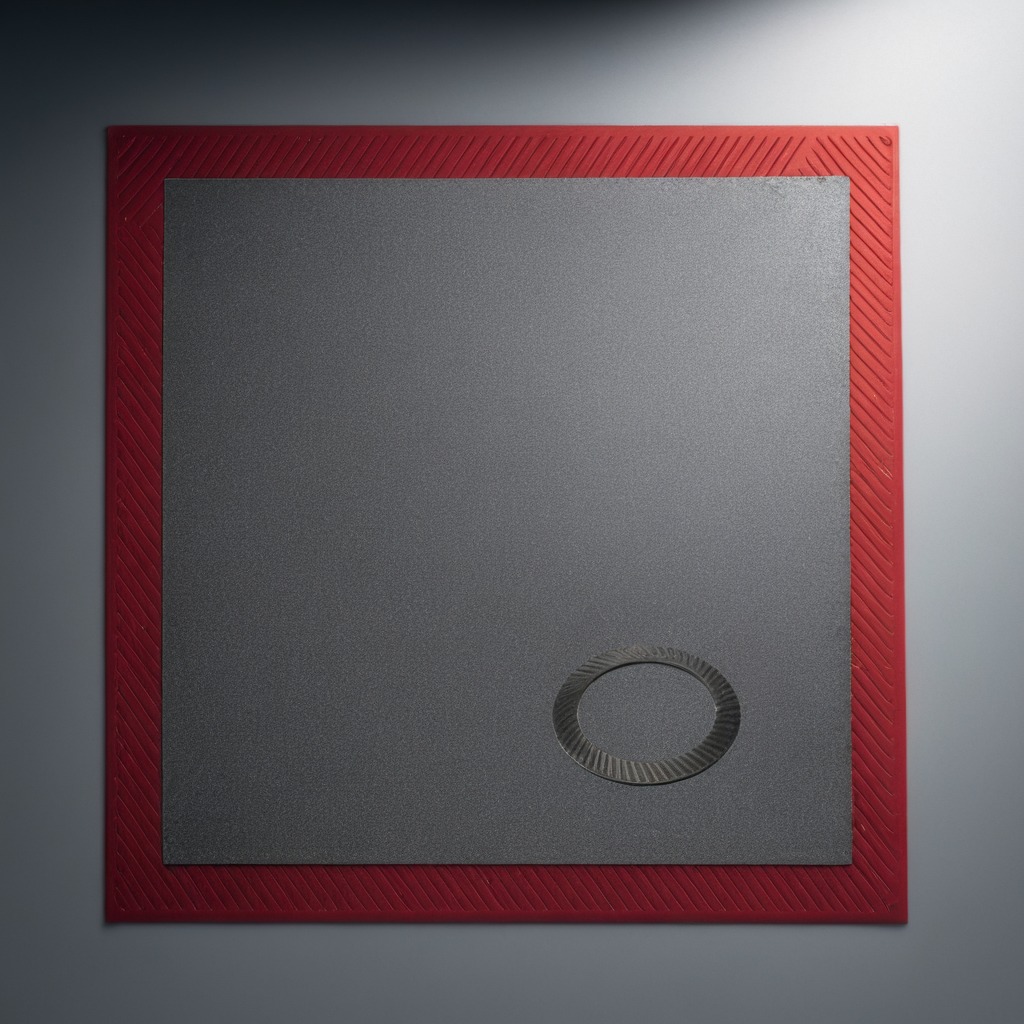
A flat metal washer lying on a clean granite tabletop covered with a red rubber mat inside a workshop under bright overhead lighting crisp shadows high clarity worn but beneath the mat